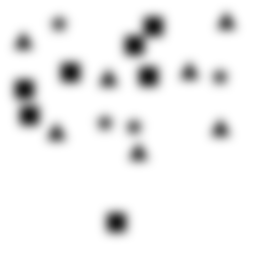
Squares: 7
Triangles: 7
Stars: 4
Total shapes: 18